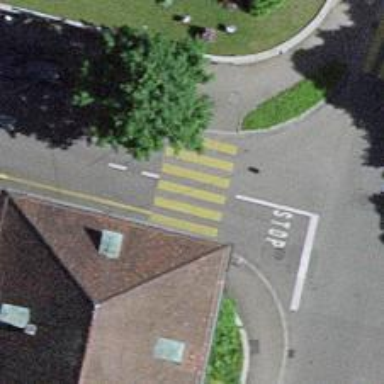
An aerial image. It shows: Uncontrolled zebra crossing on the road.